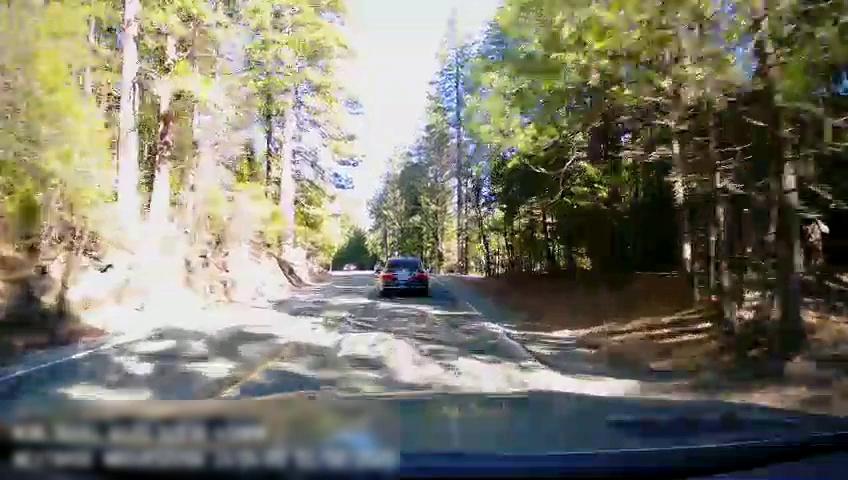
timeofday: Day
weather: Sunny
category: Drivable Space
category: Vehicles | SUV
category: Vehicles | Car
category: Vehicles | Car
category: Lanes | Opposite Lane
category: Lanes | Current Lane
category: Lanes | Current Lane